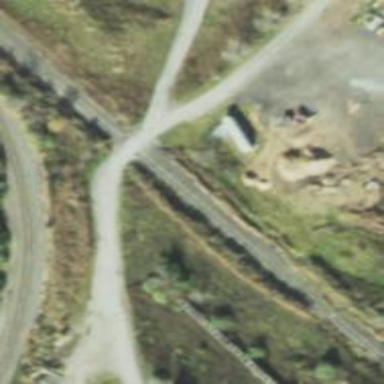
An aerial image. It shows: Rail spur service.